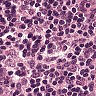
Metastatic tissue present: no